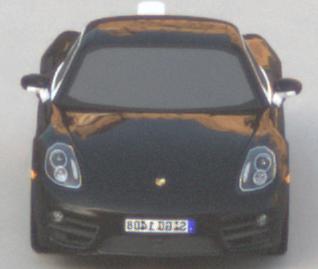
Make: Porsche
Model: Cayman
Detailed model: Cayman (981C)
Model produced from: 2013/03
Model produced until: 2014/04
Doors: 2
Color: black
Road condition: dry road
Daytime: sunrise or sunset
Contrast: low contrast